Interaction volume radius: 5 \u00c5
Interaction volume height: 35 \u00c5
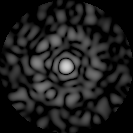
Disorder parameter: 0.8347